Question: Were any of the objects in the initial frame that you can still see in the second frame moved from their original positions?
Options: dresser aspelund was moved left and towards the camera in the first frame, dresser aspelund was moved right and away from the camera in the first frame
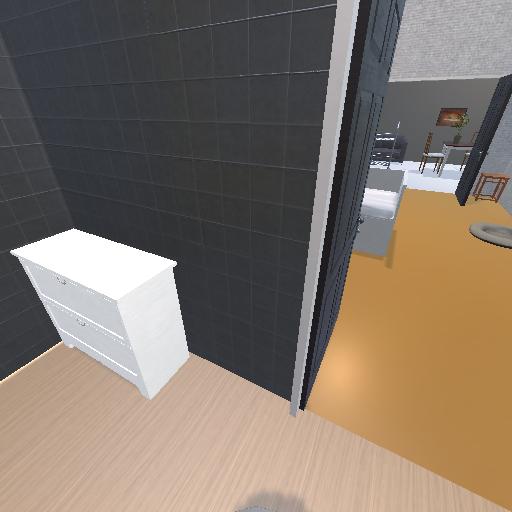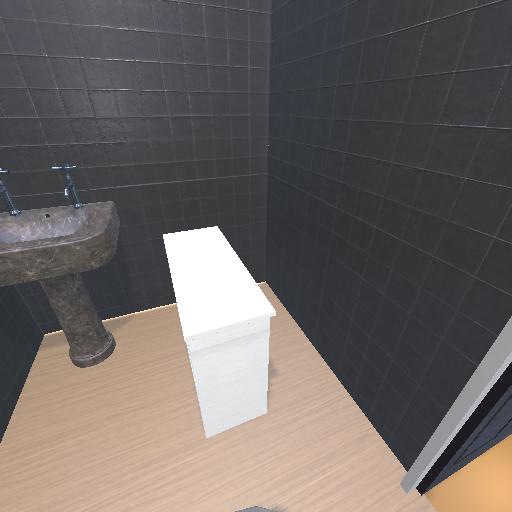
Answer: dresser aspelund was moved left and towards the camera in the first frame